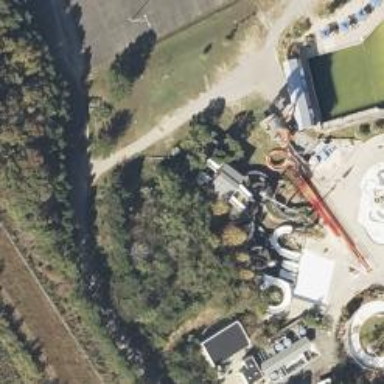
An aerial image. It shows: Water slide attraction.